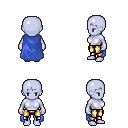
a pixel art fantasy rpg character, female body template, dark elf, purple skin, blue cape, gold greaves, plain hairstyle, four views (front, back, left, right), 2x2 character sprite sheet, small pixel art, hard edges, no anti-aliasing